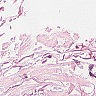
Metastatic tissue present: no